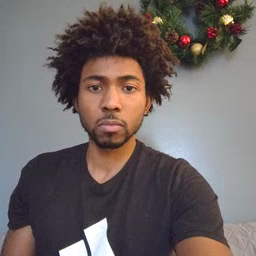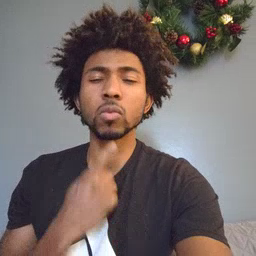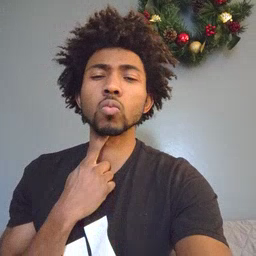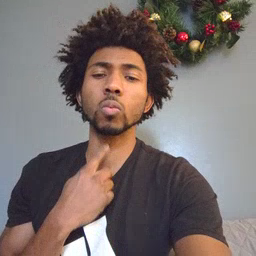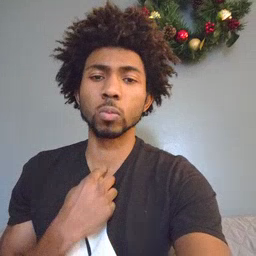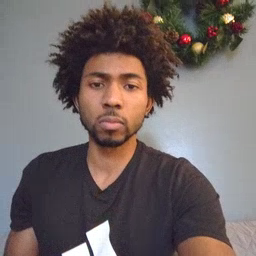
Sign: thirsty